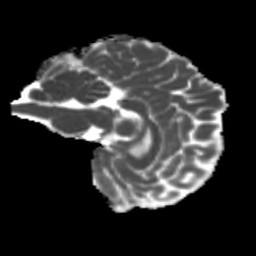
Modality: MD
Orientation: sagittal
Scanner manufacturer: siemens
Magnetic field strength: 3 T
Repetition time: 4 s
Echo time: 0.0594 s